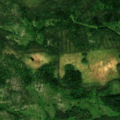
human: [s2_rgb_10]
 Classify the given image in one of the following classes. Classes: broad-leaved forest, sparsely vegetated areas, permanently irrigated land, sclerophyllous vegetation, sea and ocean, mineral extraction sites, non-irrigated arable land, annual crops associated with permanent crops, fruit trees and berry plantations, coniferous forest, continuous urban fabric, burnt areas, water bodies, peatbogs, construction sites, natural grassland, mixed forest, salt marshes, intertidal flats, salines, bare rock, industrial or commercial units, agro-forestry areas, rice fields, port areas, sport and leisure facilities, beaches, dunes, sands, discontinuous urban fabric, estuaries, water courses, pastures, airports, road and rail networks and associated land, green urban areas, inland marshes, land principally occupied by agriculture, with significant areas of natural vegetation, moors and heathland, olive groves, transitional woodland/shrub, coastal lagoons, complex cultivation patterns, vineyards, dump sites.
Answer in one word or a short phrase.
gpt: coniferous forest, mixed forest, transitional woodland/shrub